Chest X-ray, AP view. Patient: 29 years old, sex F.
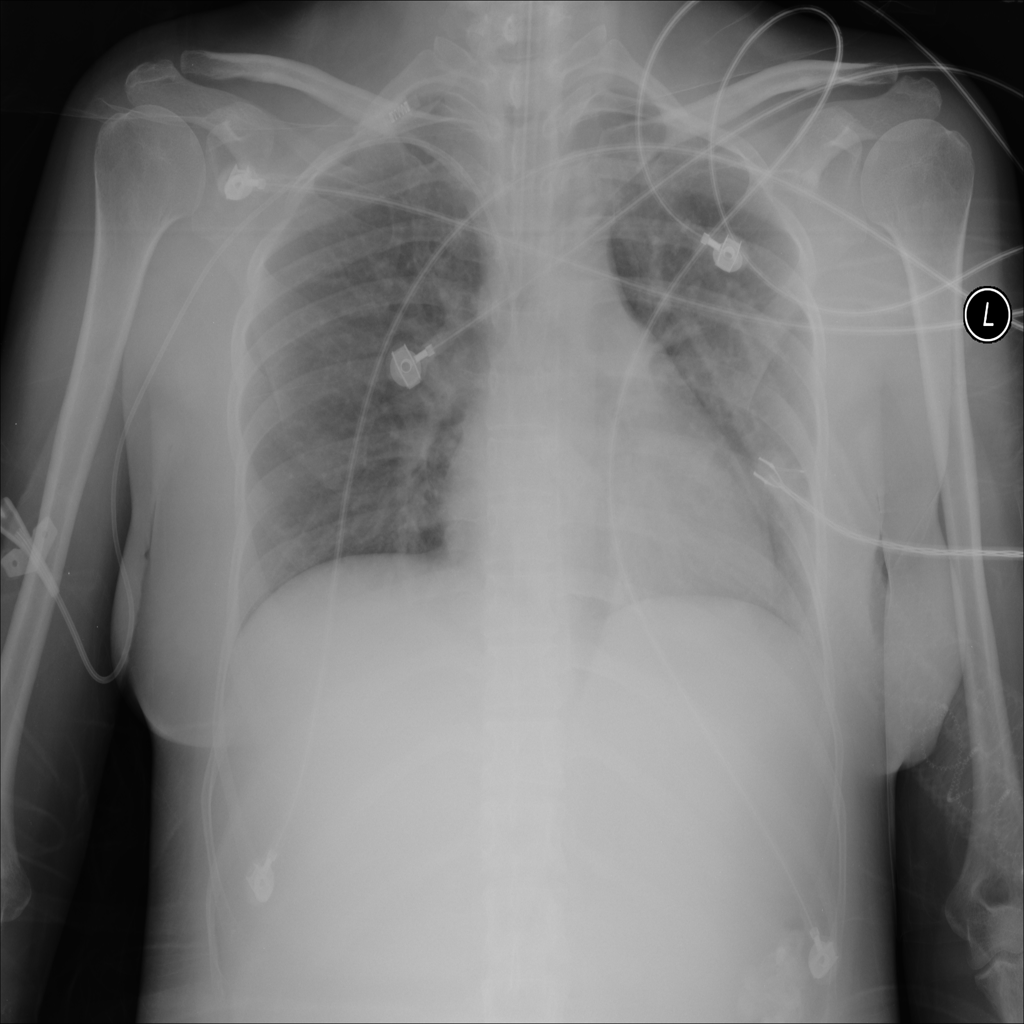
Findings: No Finding